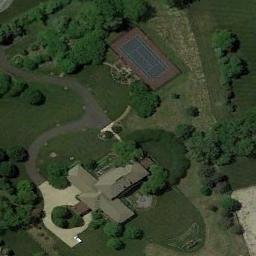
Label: tennis_court